Question: I am subclassing QAbstractButton class to create a clickable icon that accesses user files. I did this following this tutorial here: <URL>
The only problem I am running into is the QAbsractButton size. I am adding it as a Widget to a QGridLayout. On the grid, it is right above a button with a greater width. The image takes the size of the column and stretches as shown here

Is there a way to adjust the size of QAbstractButton before it is added to the screen? I have tried .setMaximumWidth, but it doesn't have the method.
Update w/ code
'''
def init_ui(self):
self.settings_button=QPushButton("Email settings")
self.templates_button=TemplateButton(QPixmap('templates.png'))
self.layout.addWidget(self.templates_button,0,4)
self.layout.addWidget(self.settings_button,1,4)'
class TemplateButton(QAbstractButton):
def __init__(self,pixmap):
super(TemplateButton, self).__init__()
self.pixmap = pixmap
def paintEvent(self, event):
pix = self.pixmap
if self.isDown():
print("Click")
painter = QPainter(self)
painter.drawPixmap(event.rect(), pix)
def enterEvent(self, event):
self.update()
def leaveEvent(self, event):
self.update()
def sizeHint(self):
return QSize(50,50)
'''
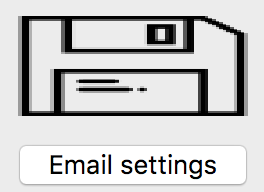
Answer: In this case we must establish the size policy for the widget, using the method <URL> that can be established are as follows:
> : The QWidget::sizeHint() is the only acceptable alternative, so the widget can never grow or shrink (e.g. the vertical direction of a push button).: The sizeHint() is minimal, and sufficient. The widget can be expanded, but there is no advantage to it being larger (e.g. the horizontal direction of a push button). It cannot be smaller than the size provided by sizeHint().: The sizeHint() is a maximum. The widget can be shrunk any amount without detriment if other widgets need the space (e.g. a separator line). It cannot be larger than the size provided by sizeHint().: The sizeHint() is best, but the widget can be shrunk and still be useful. The widget can be expanded, but there is no advantage to it being larger than sizeHint() (the default QWidget policy).: The sizeHint() is a sensible size, but the widget can be shrunk and still be useful. The widget can make use of extra space, so it should get as much space as possible (e.g. the horizontal direction of a horizontal slider).: The sizeHint() is minimal, and sufficient. The widget can make use of extra space, so it should get as much space as possible (e.g. the horizontal direction of a horizontal slider). The sizeHint() is ignored. The widget will get as much space as possible.
he policies that the Widgets have by default is 'QSizePolicy::Preferred', but in your case you should use 'QSizePolicy::Fixed'. In addition you must establish the alignment to be centered, so that from the above you get the following:
'''
self.settings_button=QPushButton("Email settings")
self.templates_button=TemplateButton(QPixmap('qt_extended_48x48.png'))
self.templates_button.setSizePolicy(QSizePolicy.Fixed, QSizePolicy.Fixed)
self.layout.addWidget(self.templates_button,0,4, Qt.AlignCenter)
self.layout.addWidget(self.settings_button,1,4)
'''
Screenshots:
<URL>
<URL>